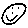
Label: smiley face